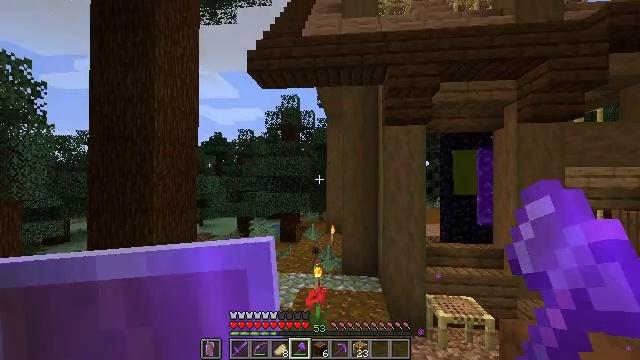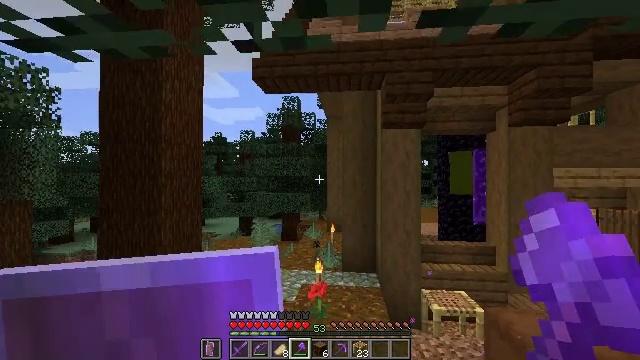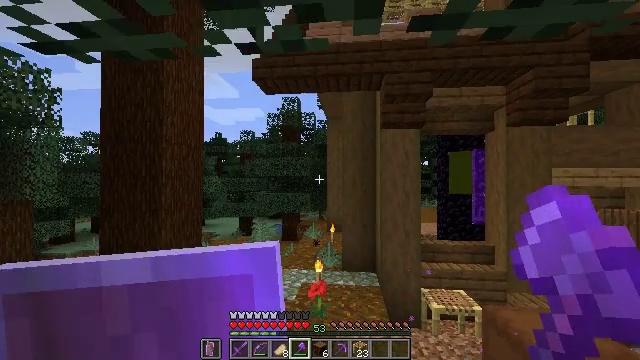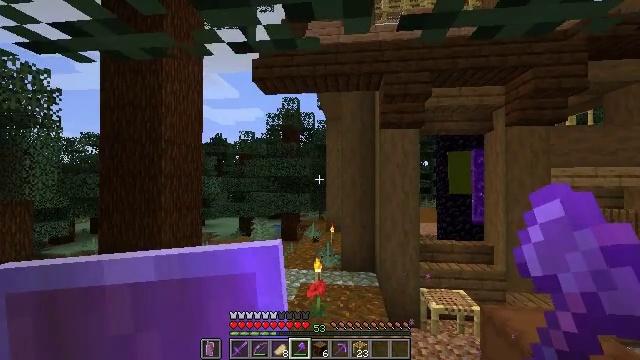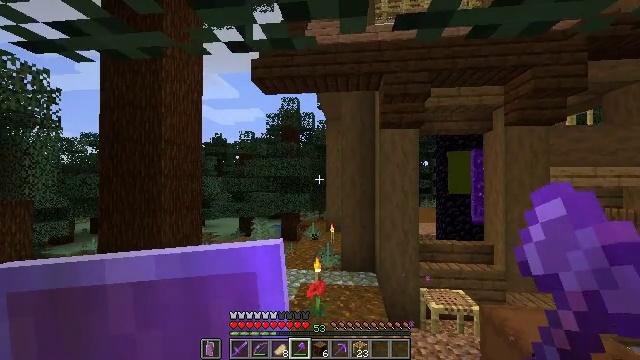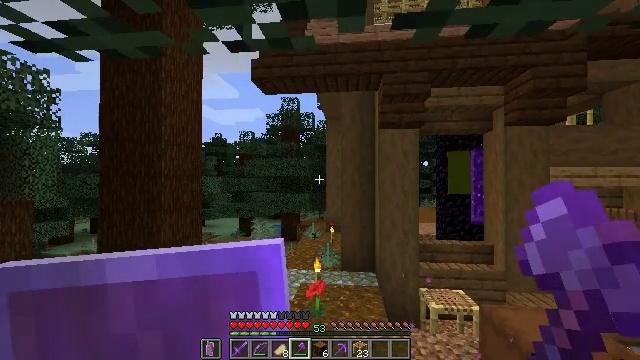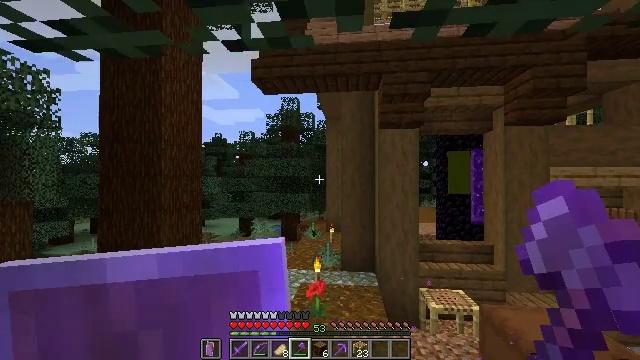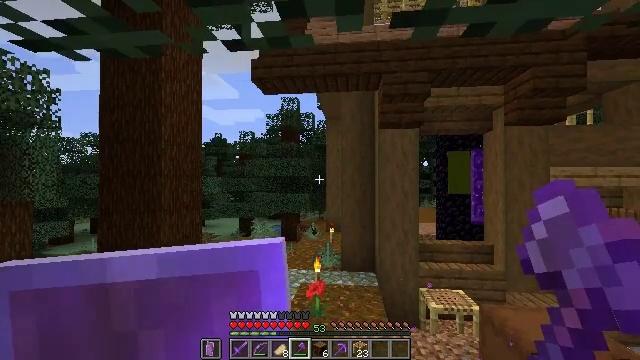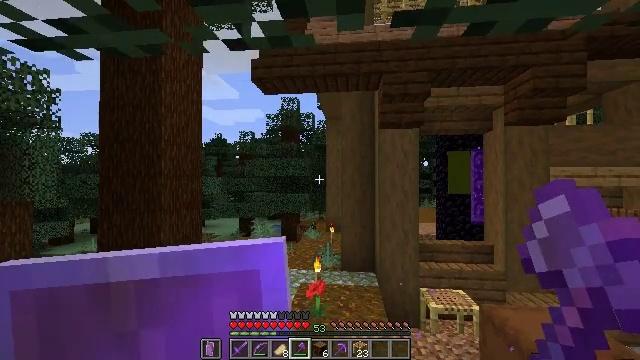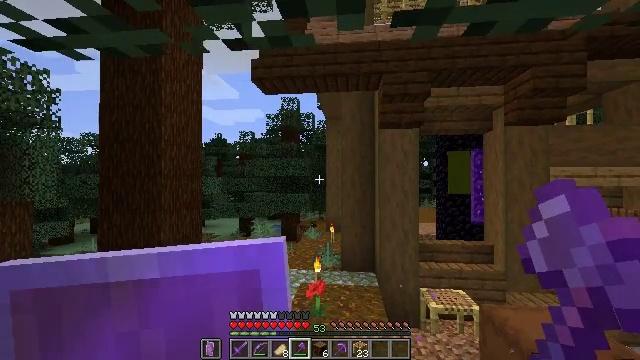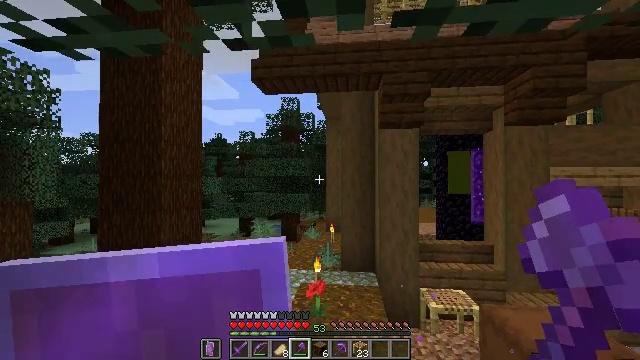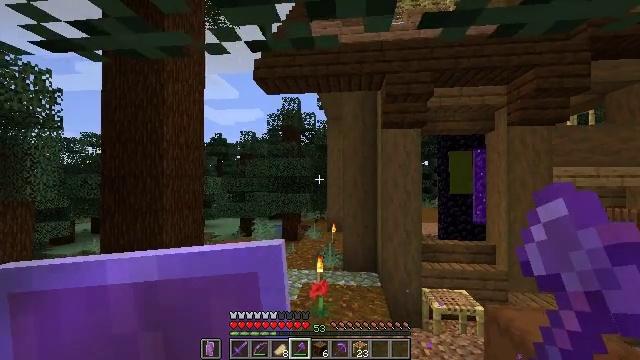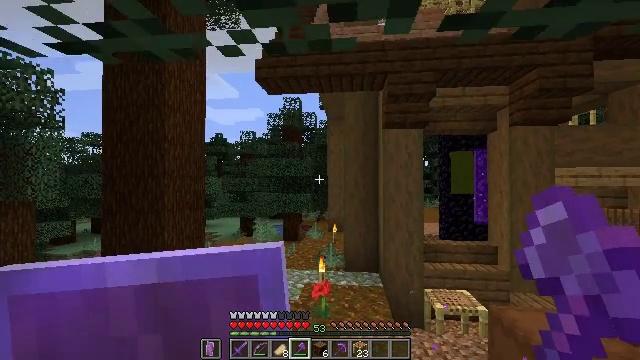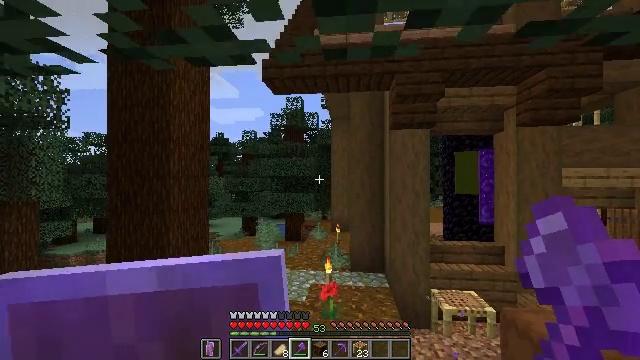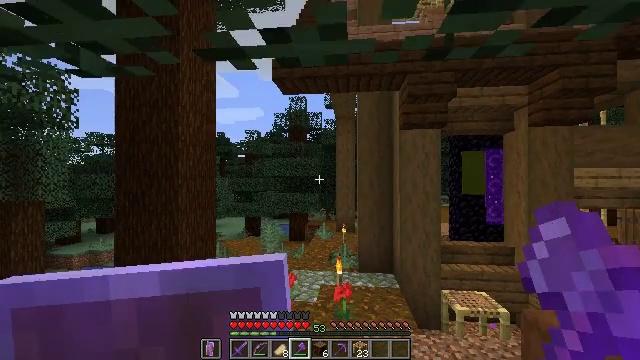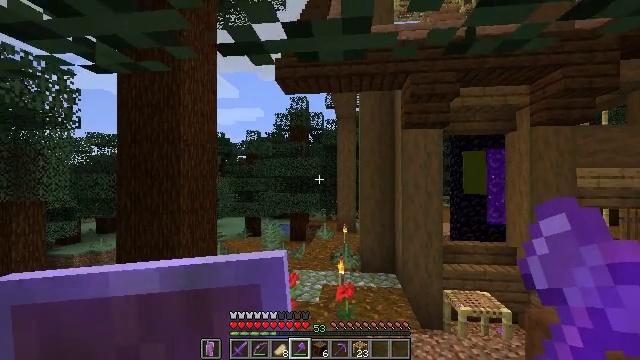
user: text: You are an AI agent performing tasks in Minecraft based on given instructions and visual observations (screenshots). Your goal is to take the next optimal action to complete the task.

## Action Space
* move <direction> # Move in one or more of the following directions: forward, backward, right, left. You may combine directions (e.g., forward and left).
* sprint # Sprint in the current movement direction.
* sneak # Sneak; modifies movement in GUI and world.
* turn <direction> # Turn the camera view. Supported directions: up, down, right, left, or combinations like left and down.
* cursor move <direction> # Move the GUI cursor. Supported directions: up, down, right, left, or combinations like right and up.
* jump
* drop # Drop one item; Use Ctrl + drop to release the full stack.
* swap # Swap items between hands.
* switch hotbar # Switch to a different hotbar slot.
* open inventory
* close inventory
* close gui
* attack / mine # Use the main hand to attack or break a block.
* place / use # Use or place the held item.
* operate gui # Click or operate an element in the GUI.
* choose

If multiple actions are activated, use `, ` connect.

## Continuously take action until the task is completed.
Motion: motion action
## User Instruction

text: Collect stripped spruce log as resource.
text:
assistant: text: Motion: move back
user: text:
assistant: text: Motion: move back
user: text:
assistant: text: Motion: move back
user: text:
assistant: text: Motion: no_op
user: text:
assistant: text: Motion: no_op
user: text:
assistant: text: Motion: no_op
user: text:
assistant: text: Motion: no_op
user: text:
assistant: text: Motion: no_op
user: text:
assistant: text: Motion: no_op
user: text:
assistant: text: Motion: no_op
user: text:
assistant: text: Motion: move left
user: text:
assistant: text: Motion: move left
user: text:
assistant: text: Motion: move left
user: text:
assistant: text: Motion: no_op
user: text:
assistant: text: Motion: no_op
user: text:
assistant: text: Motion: no_op
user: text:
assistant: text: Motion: no_op
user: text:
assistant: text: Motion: no_op
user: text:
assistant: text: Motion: turn right
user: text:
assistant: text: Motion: no_op
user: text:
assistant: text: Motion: no_op
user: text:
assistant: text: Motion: no_op
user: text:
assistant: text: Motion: no_op
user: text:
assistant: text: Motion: no_op
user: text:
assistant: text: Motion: no_op
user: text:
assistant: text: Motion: no_op
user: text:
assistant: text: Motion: no_op
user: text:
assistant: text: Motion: no_op
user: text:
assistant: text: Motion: no_op
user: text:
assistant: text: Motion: move forward